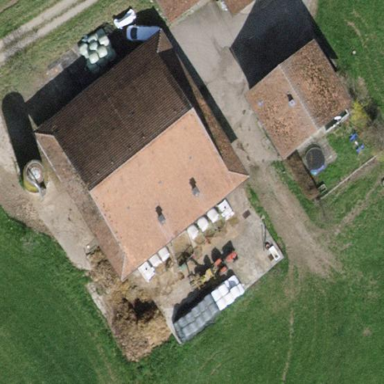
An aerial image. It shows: Farmyard area.